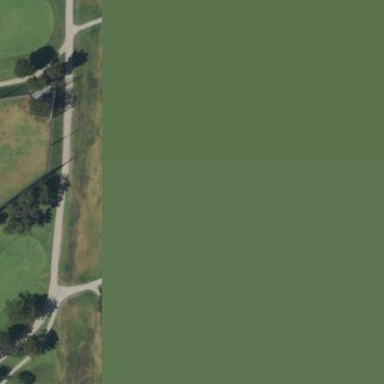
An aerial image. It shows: Grassy area designated as golf fairway.